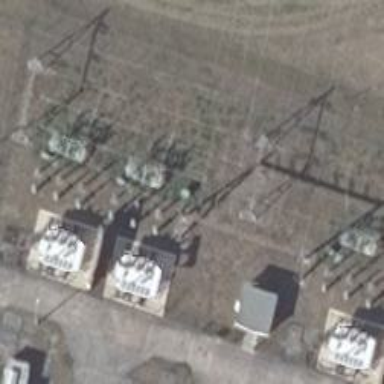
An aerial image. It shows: Busbar power line.